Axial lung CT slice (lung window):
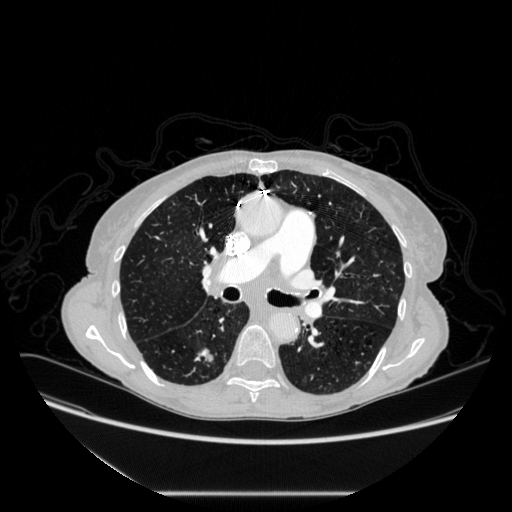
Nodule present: yes
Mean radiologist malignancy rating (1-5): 4.25